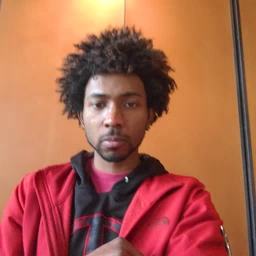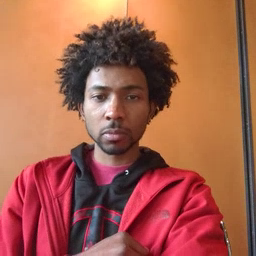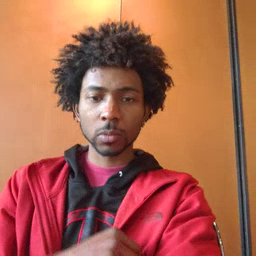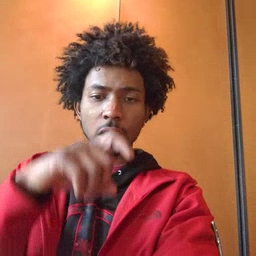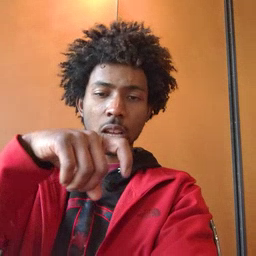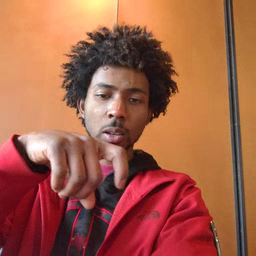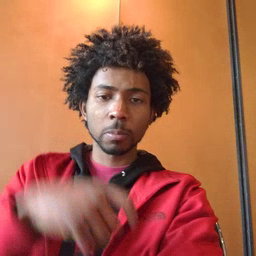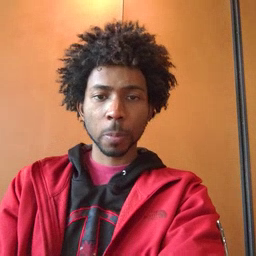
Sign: time